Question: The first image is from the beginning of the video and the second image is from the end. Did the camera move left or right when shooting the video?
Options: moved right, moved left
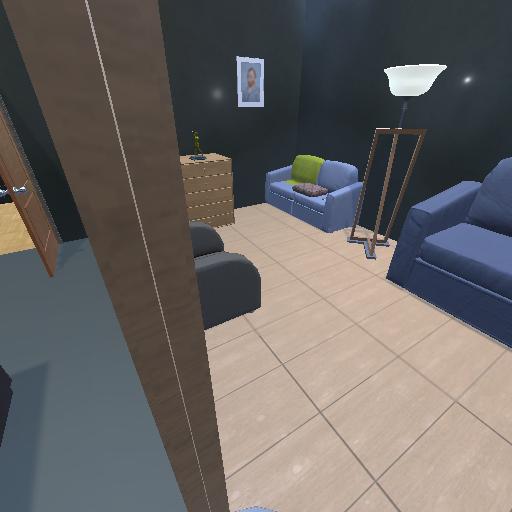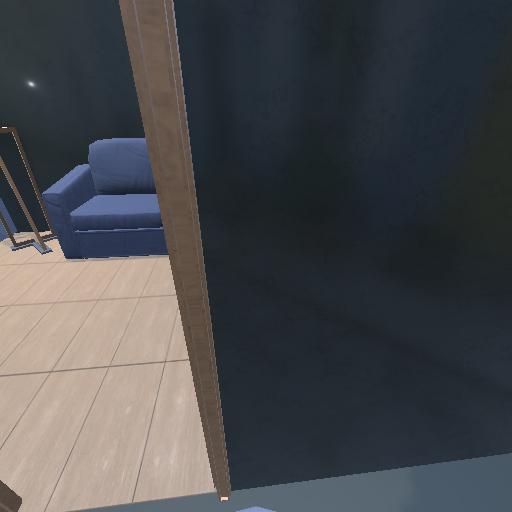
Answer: moved right